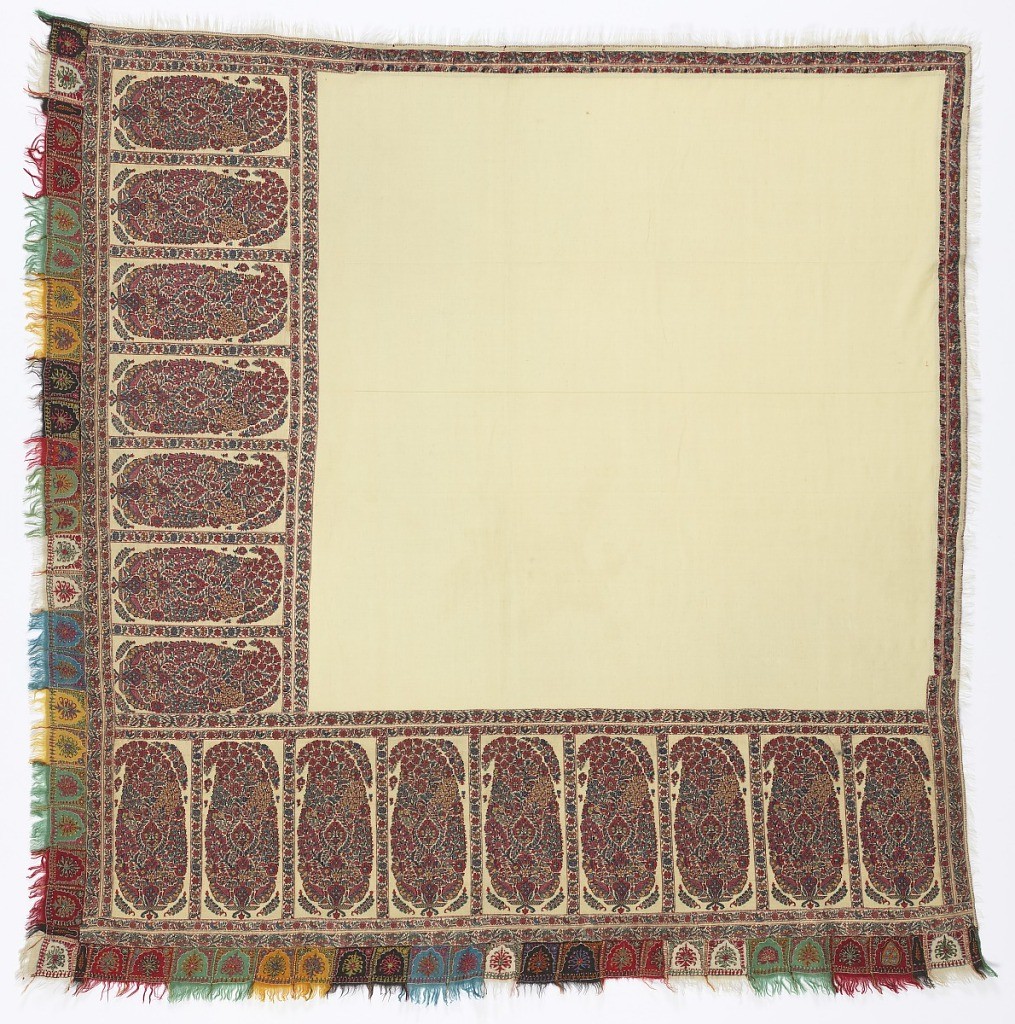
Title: Shawl
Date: ca. 1800
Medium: wool, cashmere Technique: tapestry weave, interlocking twill and embroidery Weave: single faced 2/2 twill tapestry, double interlocked, two color complimentary weave
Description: Square Kashmir shawl with a design of cones primarily in reds, with an open ivory field. Each cone is 10 1/2 inches high, and is compartmented by a narrow border of floral vines. Currently the shawl has wide borders on two adjacent sides and narrow borders on the two remaining sides. It has been re-made from fragments of a long shawl. Originally each end would have had a wide border nine cones in width: one side of the square version has the full nine cone pattern, the other has seven cones. The two remaining cones exist as a separate fragment (1958-148-5b). The narrow guard border of a similar floral vine has been stitched to the two remaining sides. In this way the shawl could be folded diagonally to form the triangular shawl popular in the mid-19th century.